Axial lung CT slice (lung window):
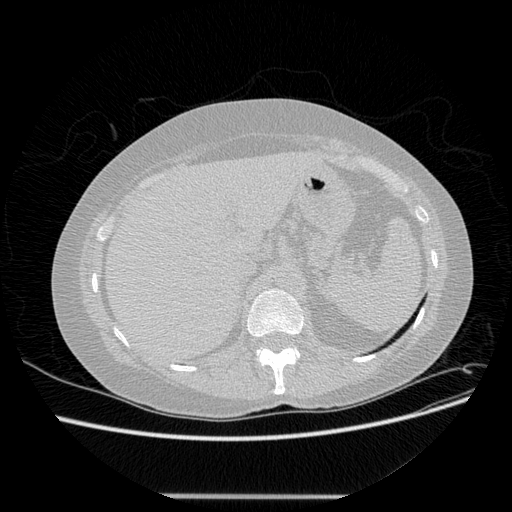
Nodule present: no